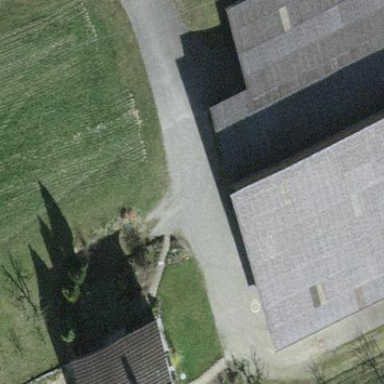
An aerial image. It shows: Farmyard area.